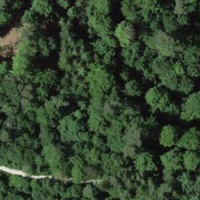
EUNIS habitat code: 41
Species observed at this site:
Cornus sanguinea
Castanea sativa